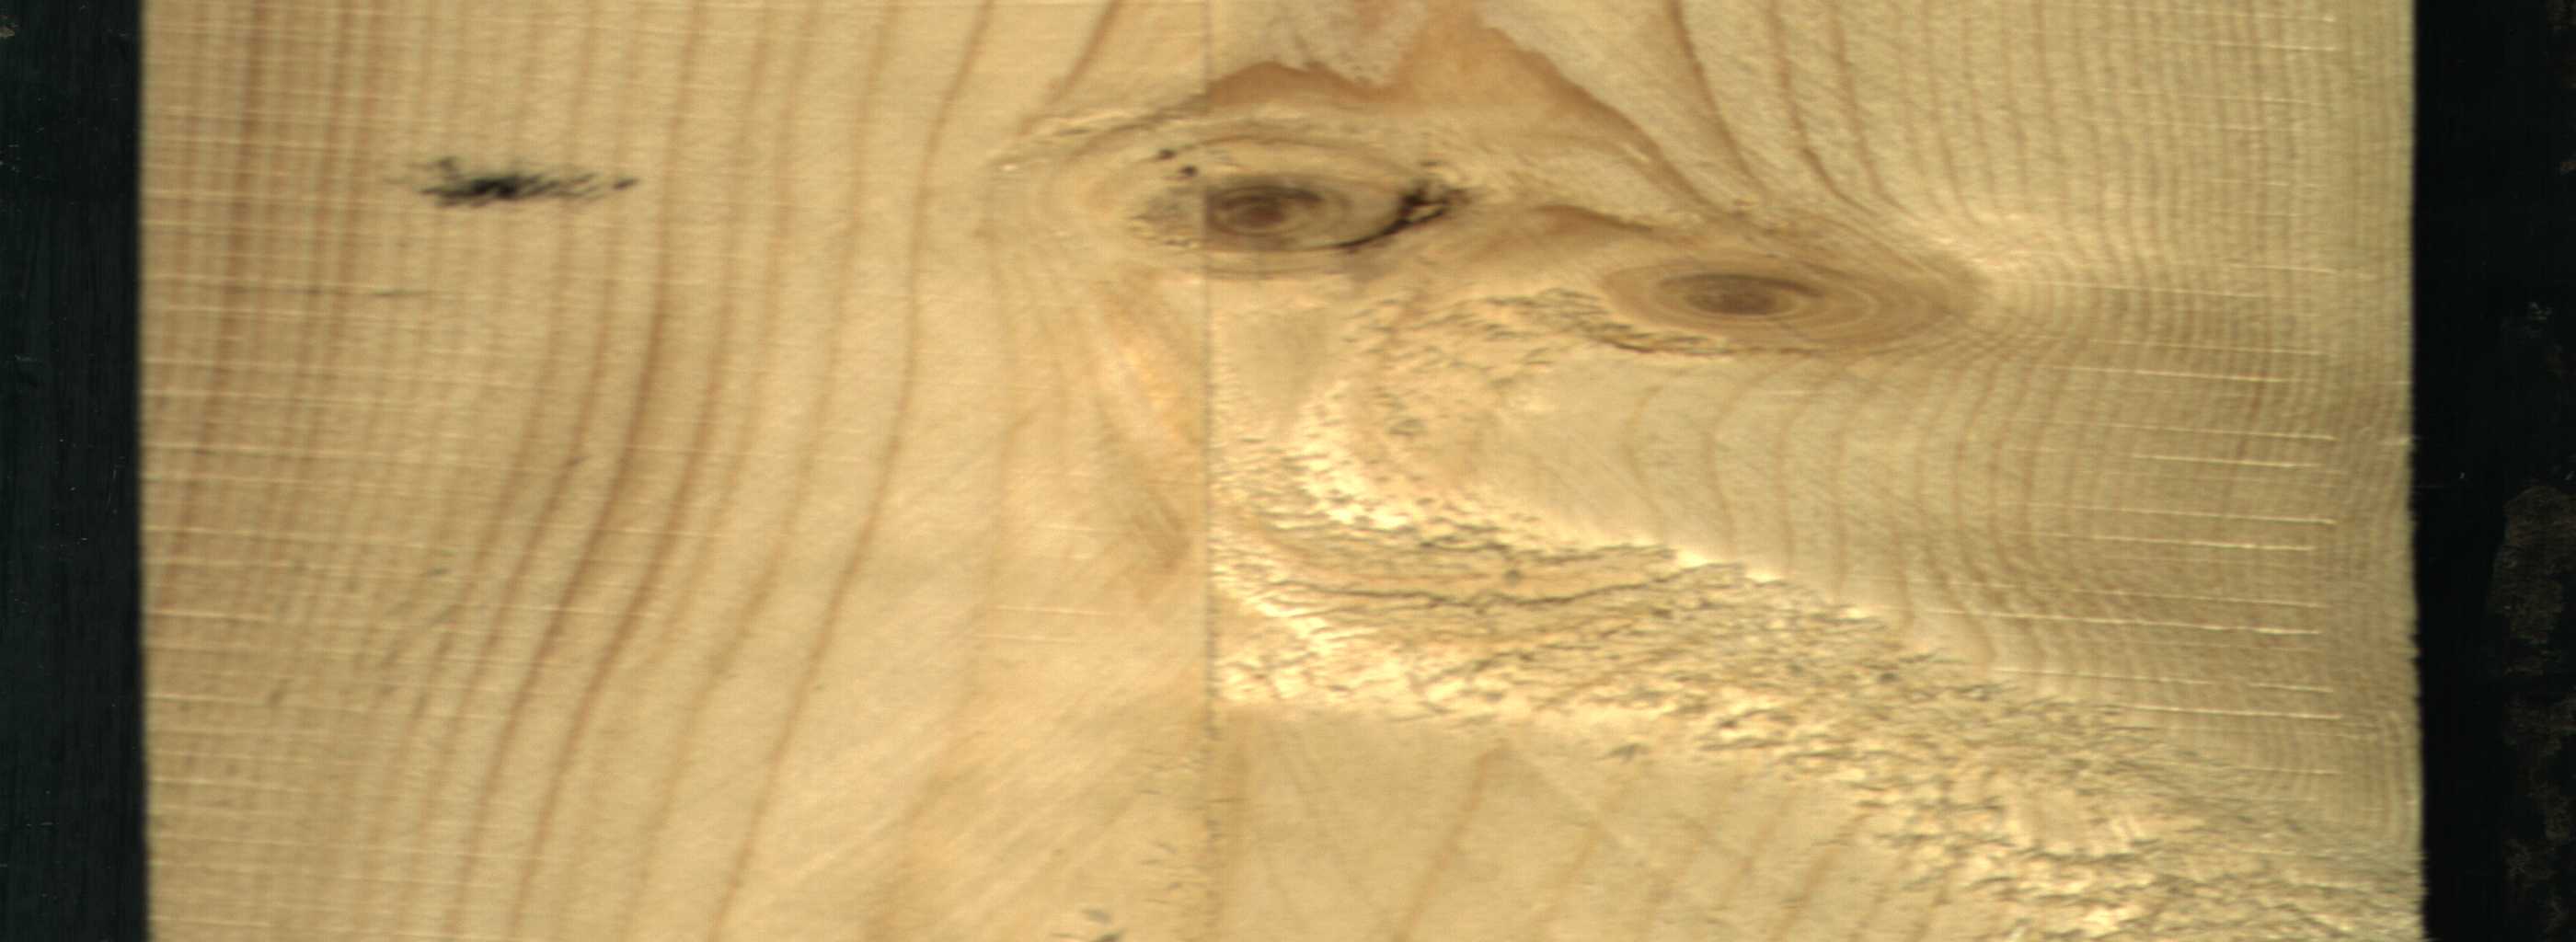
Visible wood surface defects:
Live_Knot
Live_Knot